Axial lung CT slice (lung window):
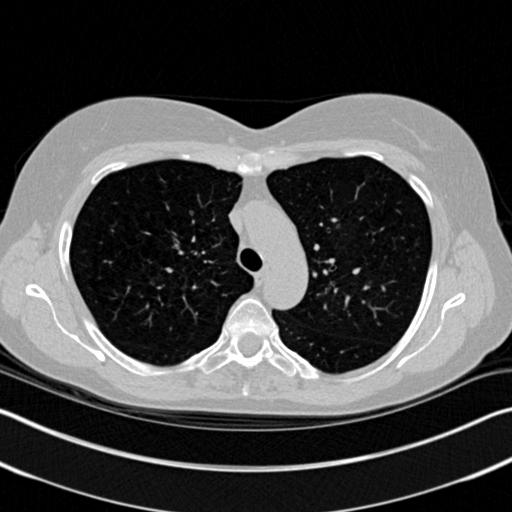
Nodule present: no